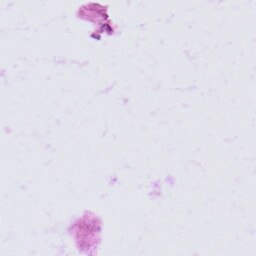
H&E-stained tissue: Skin